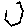
Label: hexagon